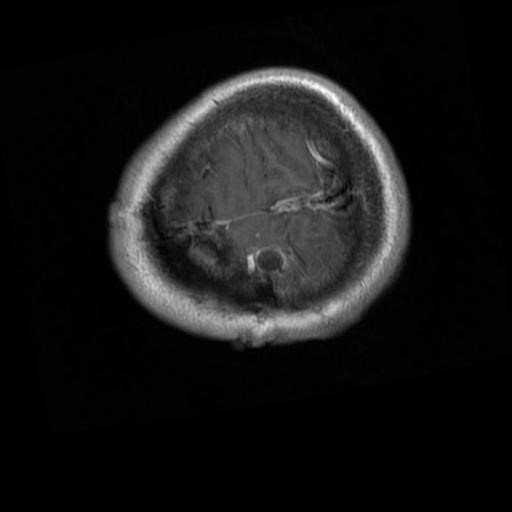
Label: brain_glioma